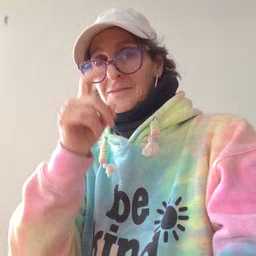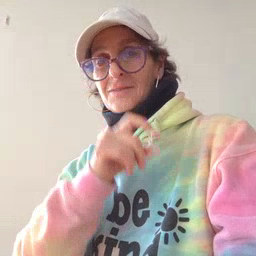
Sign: doll